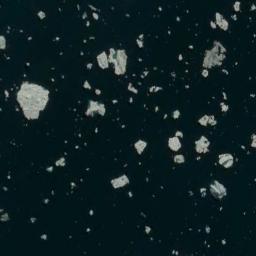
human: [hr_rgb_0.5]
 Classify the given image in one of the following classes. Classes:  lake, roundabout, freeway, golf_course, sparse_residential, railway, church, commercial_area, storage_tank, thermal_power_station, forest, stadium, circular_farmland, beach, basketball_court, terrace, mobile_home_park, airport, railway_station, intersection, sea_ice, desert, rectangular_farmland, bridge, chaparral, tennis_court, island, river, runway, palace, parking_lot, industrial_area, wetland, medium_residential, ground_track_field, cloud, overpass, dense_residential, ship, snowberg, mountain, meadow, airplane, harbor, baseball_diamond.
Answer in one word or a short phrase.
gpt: sea_ice